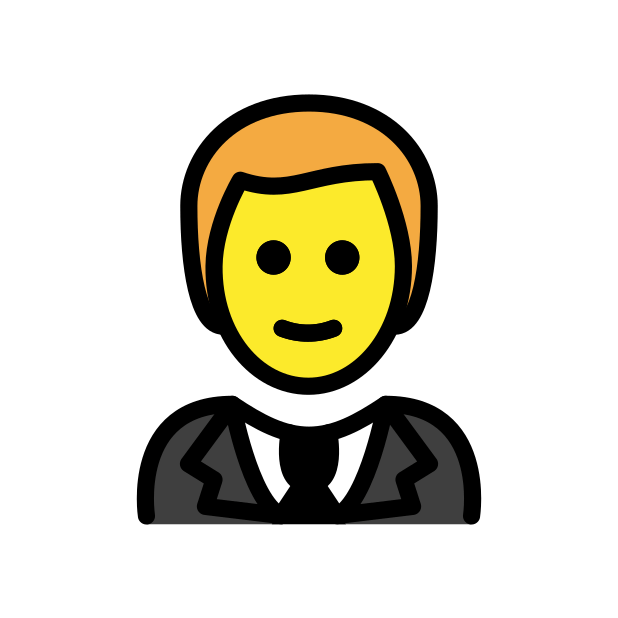
man in tuxedo